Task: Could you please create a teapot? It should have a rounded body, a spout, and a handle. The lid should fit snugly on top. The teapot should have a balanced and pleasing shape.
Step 208:
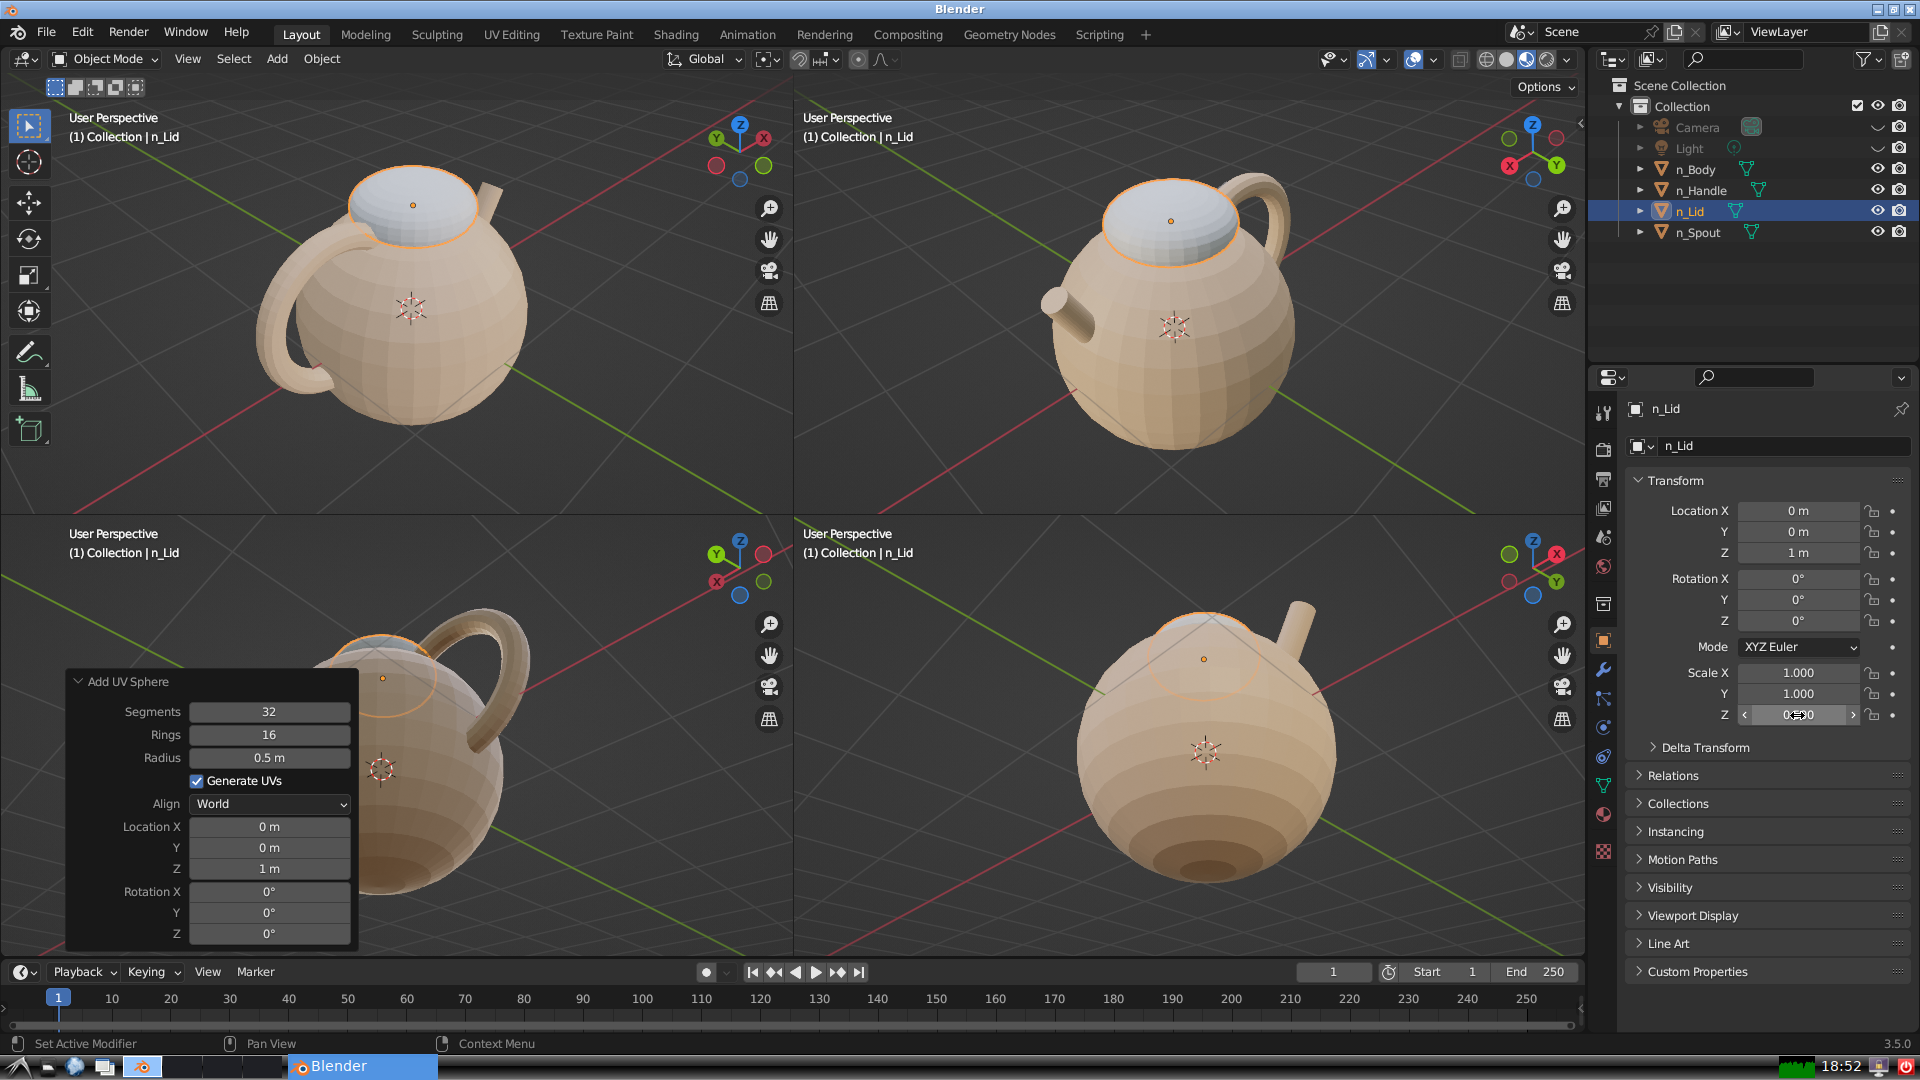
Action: {"mouse_move": [960, 540]}